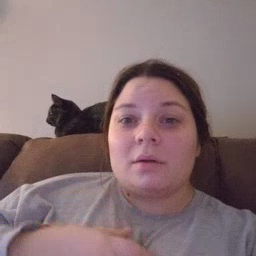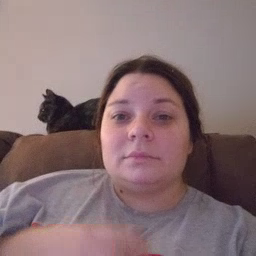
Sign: all